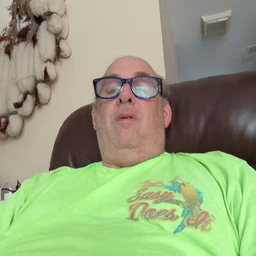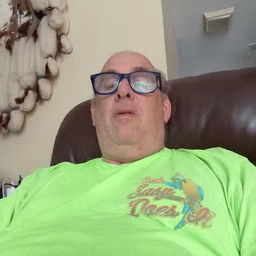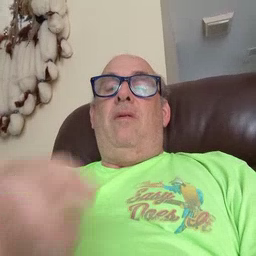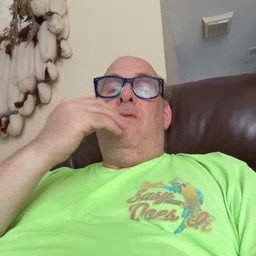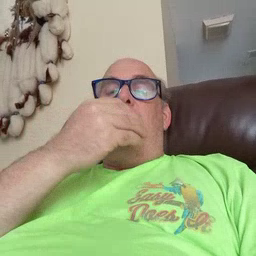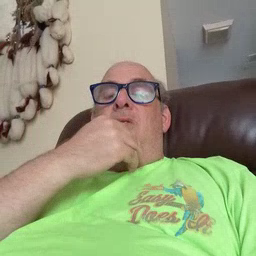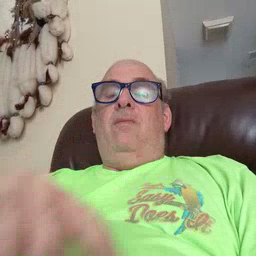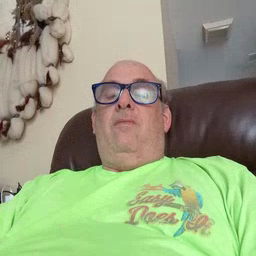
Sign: flower